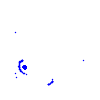
Particle: pion